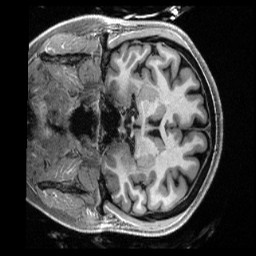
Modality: T1w
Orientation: coronal
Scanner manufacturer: siemens
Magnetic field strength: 3 T
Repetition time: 2.5 s
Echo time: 0.00231 s